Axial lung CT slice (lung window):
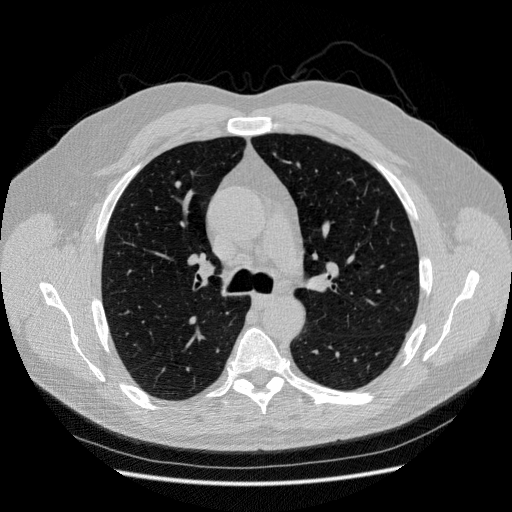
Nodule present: yes
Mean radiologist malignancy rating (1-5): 3